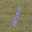
Label: 1